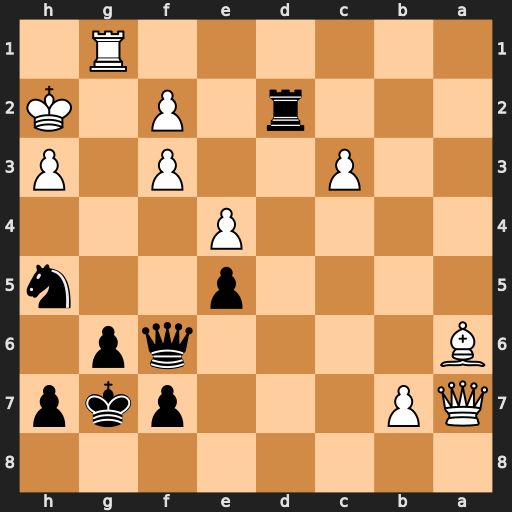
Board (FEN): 8/QP3pkp/B4qp1/4p2n/4P3/2P2P1P/3r1P1K/6R1
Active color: b
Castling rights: -
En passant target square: -
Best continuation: Qf4+ Kh1 Qxf3+